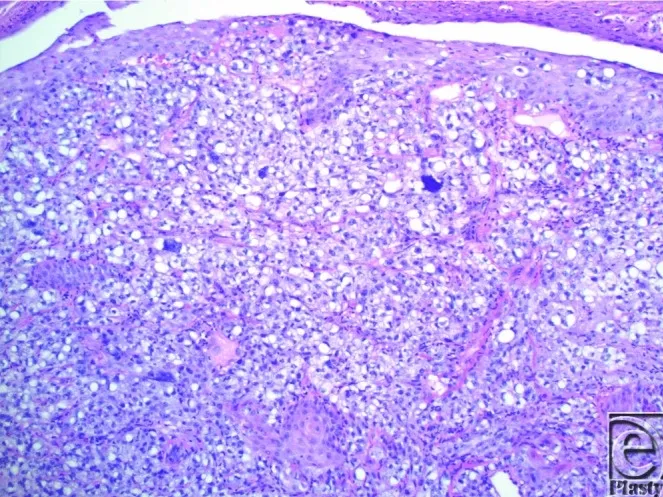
Hematoxylin and eosin revealed an asymmetric, infiltrating aggregation of mature (vacuolated) and immature (nonvacuolated) neoplastic sebocytes.
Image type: pathology (h&e)